Question: '''
<div id = "content">
<div id="column1"> </div>
<div id ="column2"> </div>
</div>
'''
I have a problem where I want column1 and column2 to be the size of the content div (so each column is as long as the largest column). But I tried setting the height of each column to auto or 100% in the hope it would take up the space, but both still take their own size.
How can I do this ? (can't use tables only css)
In this example column 1 needs to become longer (as long as column2)
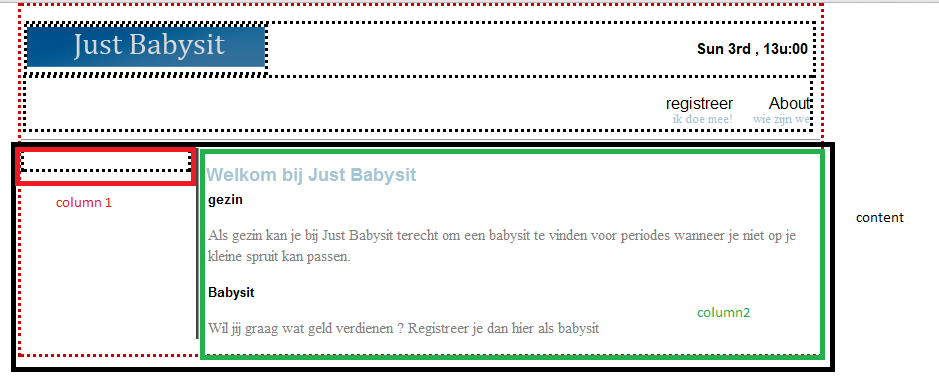
Answer: Well, it kind of depends on your purpose for this. I'm guessing that this is a background-problem, in which case this could easily be solved using "faux columns".
Read more about it here: <URL>